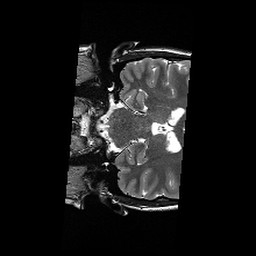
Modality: T2w
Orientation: coronal
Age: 34
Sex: female
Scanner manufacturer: siemens
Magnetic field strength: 3 T
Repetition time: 6.1 s
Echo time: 0.104 s